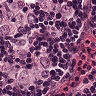
Metastatic tissue present: yes